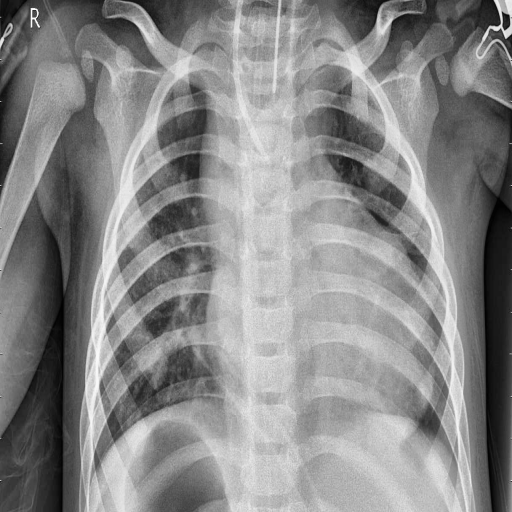
Finding: PNEUMONIA